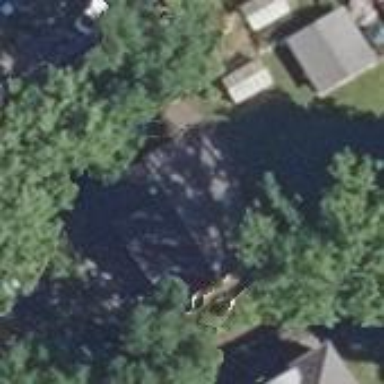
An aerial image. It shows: Simple house.